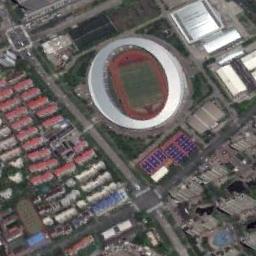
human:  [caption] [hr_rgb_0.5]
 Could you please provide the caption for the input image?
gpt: This stadium has a row of silver signs on each side .

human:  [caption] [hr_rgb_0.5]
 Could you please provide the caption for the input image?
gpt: There is a road between the circular stadium and the residential area .

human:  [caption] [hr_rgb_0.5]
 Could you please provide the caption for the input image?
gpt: The stadium is next to some buildings and trees .

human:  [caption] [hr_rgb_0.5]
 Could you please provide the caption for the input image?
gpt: Many buildings of different shapes are beside the stadium .

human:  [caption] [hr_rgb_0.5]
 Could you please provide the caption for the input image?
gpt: There are some red buildings beside the stadium with a silver roof .